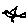
Label: bird